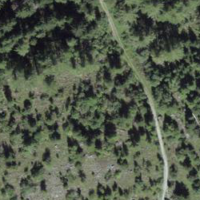
EUNIS habitat code: 26
Species observed at this site:
Sambucus racemosa